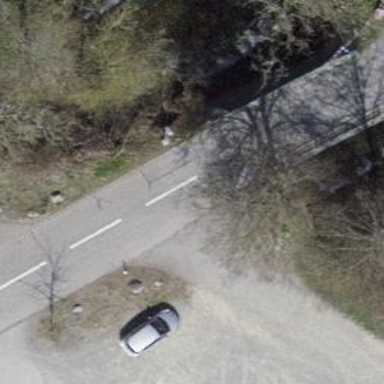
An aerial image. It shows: Tertiary road passing over bridge.